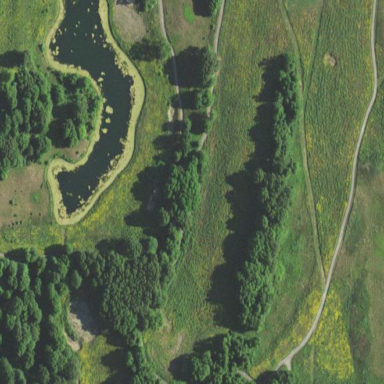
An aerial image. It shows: Golf fairway surrounded by grass.